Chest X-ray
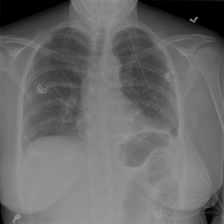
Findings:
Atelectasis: positive
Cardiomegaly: negative
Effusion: positive
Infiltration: negative
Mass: negative
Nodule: negative
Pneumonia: negative
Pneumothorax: negative
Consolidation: negative
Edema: negative
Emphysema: negative
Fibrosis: negative
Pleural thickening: negative
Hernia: negative